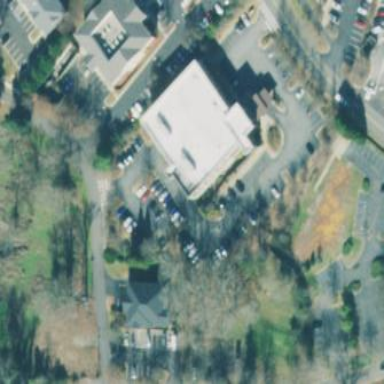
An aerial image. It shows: Commercial building.